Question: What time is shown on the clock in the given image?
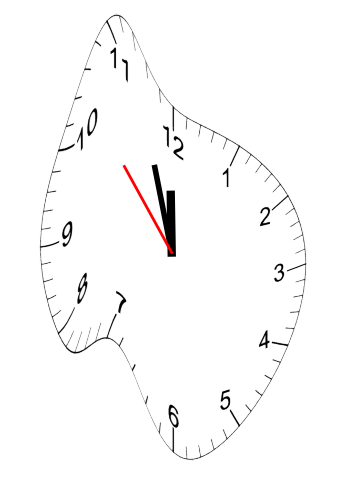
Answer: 11:56:53